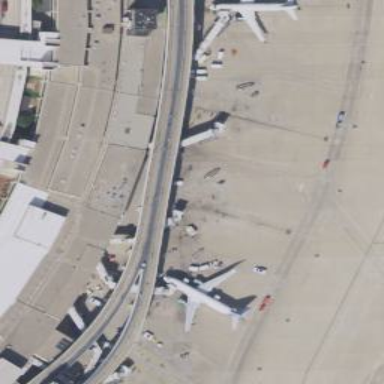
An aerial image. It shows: Airport gate.